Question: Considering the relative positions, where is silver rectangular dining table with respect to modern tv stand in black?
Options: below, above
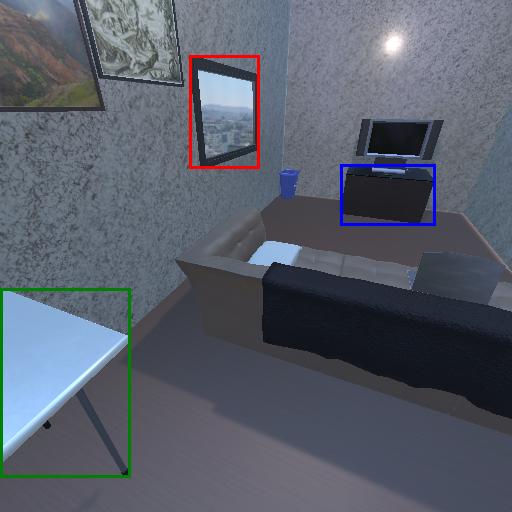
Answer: below